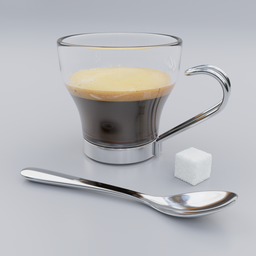
Label: tools